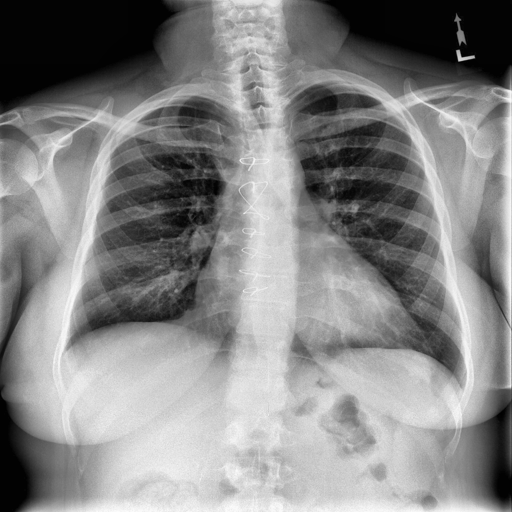
Finding: NORMAL